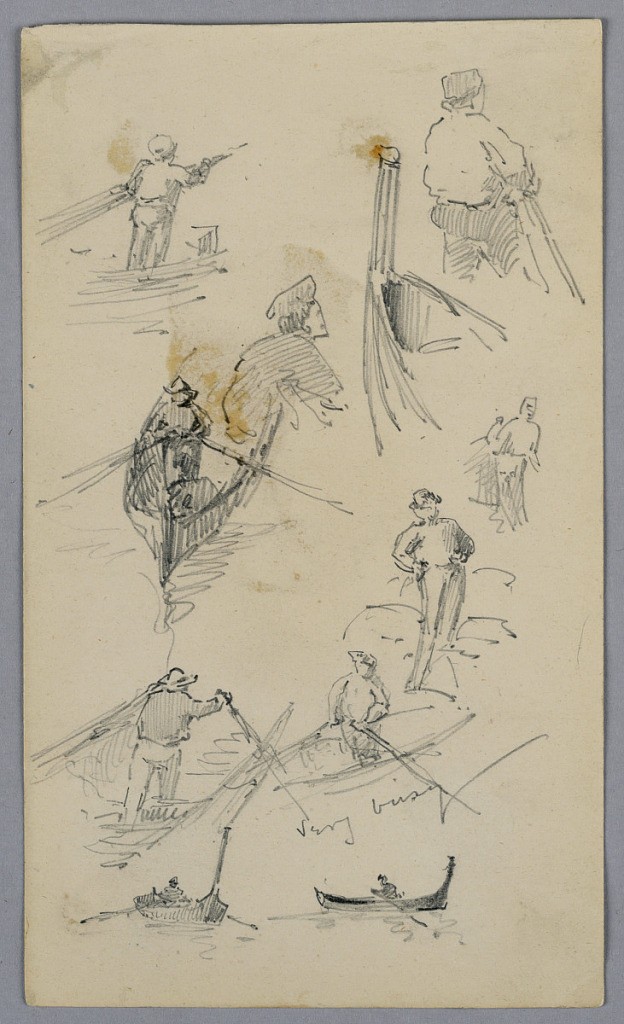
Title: Sketches of Figures on Boats
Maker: Arnold William Brunner, American, 1857–1925
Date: ca. 1881
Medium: Graphite on paper
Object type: Drawing
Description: Figures with poles, working, rowing, sketches are probably in Venice. Some figures are facing forward, some are drawn from the back.